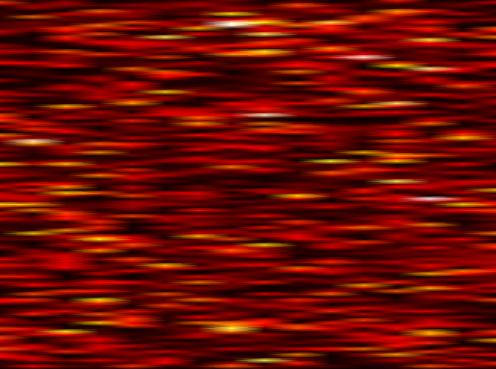
Label: OFDM